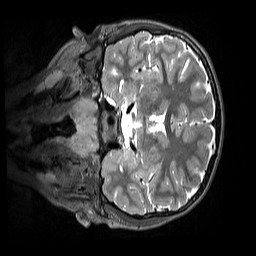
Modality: T2w
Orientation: coronal
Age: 9
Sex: male
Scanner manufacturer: siemens
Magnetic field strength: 3 T
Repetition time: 3.2 s
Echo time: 0.408 s